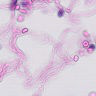
Metastatic tissue present: no